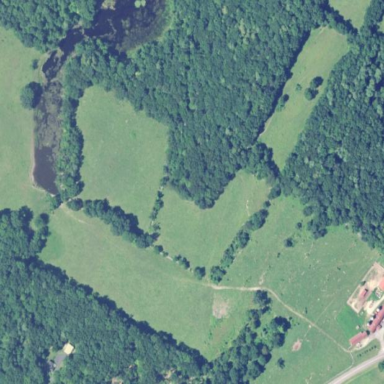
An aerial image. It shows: Pasture area used as meadow.